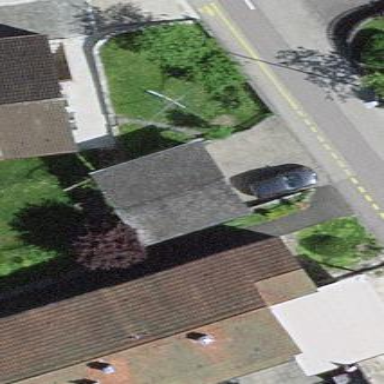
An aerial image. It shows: Garage.